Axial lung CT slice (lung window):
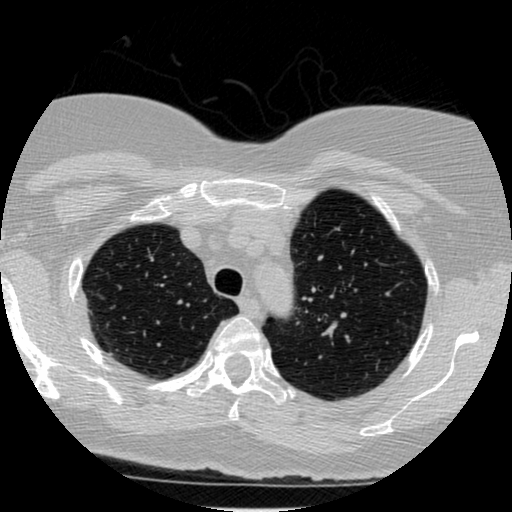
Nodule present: no